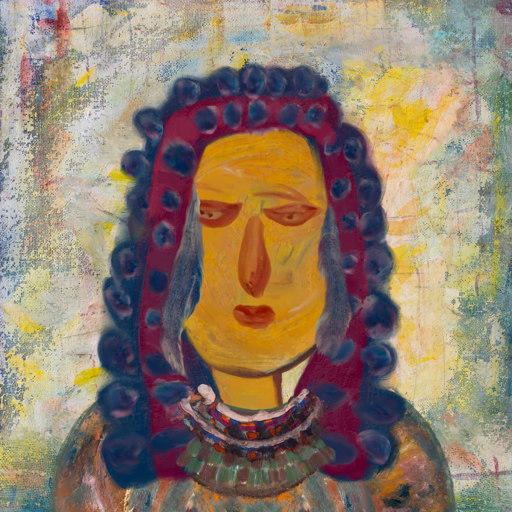
Background: Irani, Head And Neck Front: After_Raid, Face Front: Pious_Lady, Bust: Boggyland, Hair Front: Hill_Girl, Head Accessory: Blank, Second Necklace: After_Raid, Necklace: Hypocrite_1, Baby: Blank